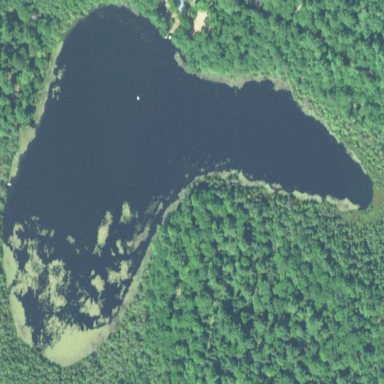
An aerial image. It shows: Beautiful lake surrounded by nature.